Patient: sex F, age 59
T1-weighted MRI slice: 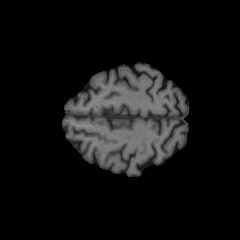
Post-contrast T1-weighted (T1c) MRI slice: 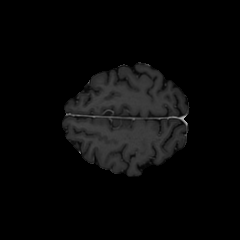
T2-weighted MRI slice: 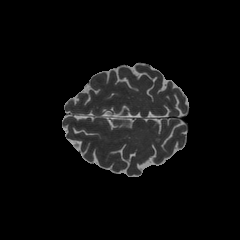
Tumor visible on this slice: no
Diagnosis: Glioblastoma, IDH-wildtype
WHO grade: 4